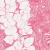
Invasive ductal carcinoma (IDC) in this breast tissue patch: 0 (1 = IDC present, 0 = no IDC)